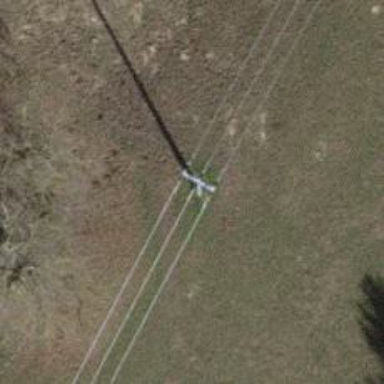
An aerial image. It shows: Minor power line with 3 cables.